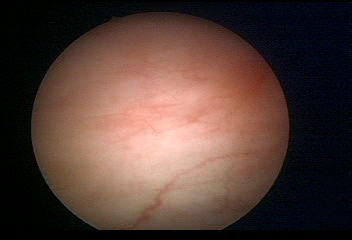
Modality: WLC
Class: Normal mucosa
Bladder cancer association: No